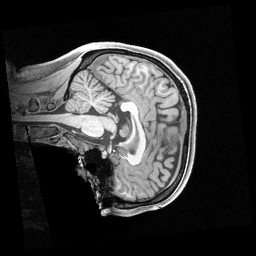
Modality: T1w
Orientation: sagittal
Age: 25
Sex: female
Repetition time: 2.4 s
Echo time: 0.00222 s